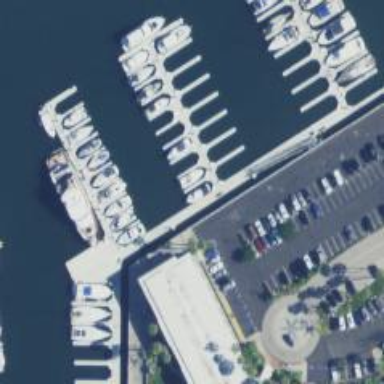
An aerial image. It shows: Man-made pier.